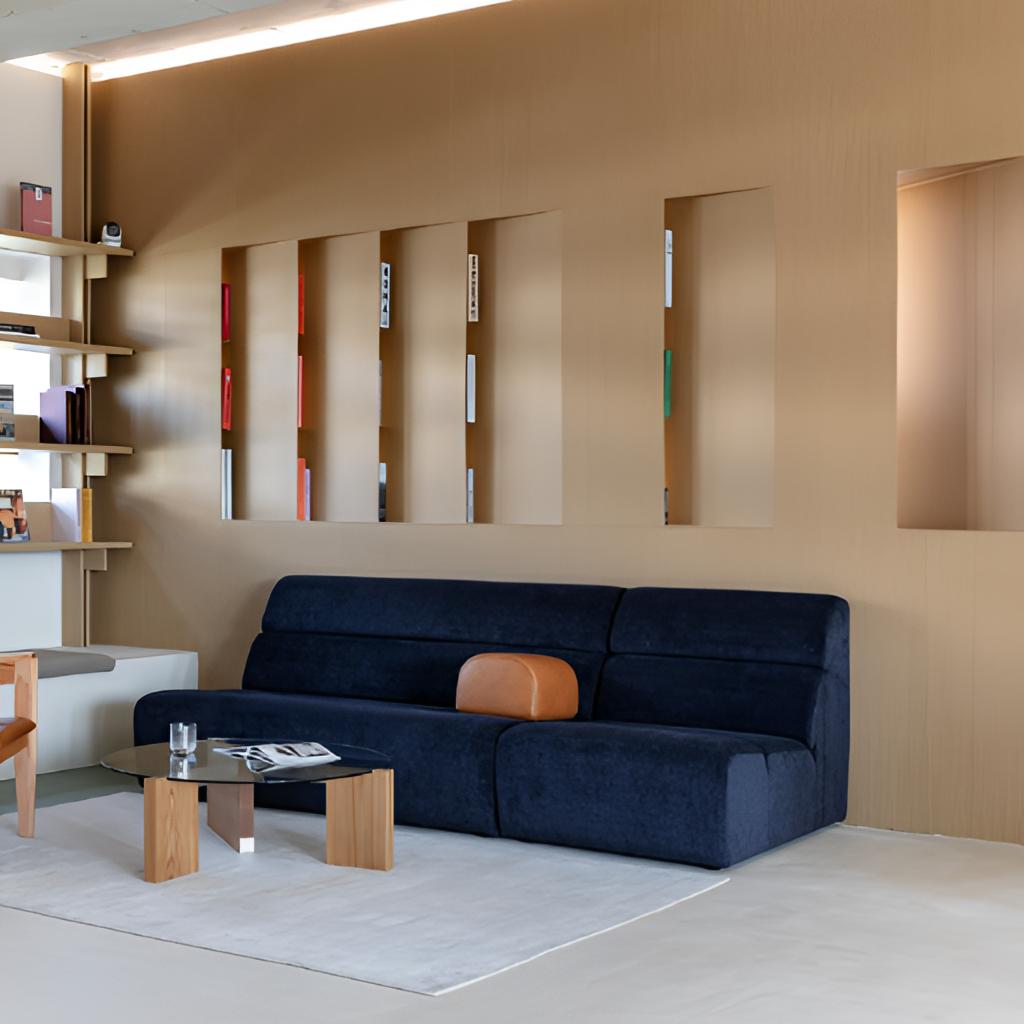
living room, navy fabric sofa, contemporary, concrete flooring, with solid pattern, wood wallpaper, with solid pattern